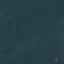
Label: Forest